Question:
I have a local database in Android with some data that contains timestamp. And I have a firebase database that contains same data. Now if I update data in firebase database, suppose I update name and timestamp updated automatically. App also maintains last sync time in preference.
How do I retrieve all data from firebase where timestamp in firebase is greater than timestamp in preference ?
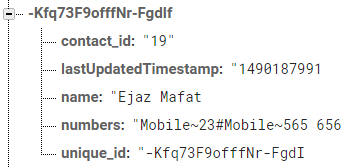
Answer: Something like this:
'''
Query query = ref.orderByChild("lastUpdatedTimestamp").startAt("<PHONE>");
'''
I'm not sure why you store the timestamp as a string btw. I recommend converting that to a number, so that you don't get caught when we reach the 11th digit (which admittedly will take quite some time).